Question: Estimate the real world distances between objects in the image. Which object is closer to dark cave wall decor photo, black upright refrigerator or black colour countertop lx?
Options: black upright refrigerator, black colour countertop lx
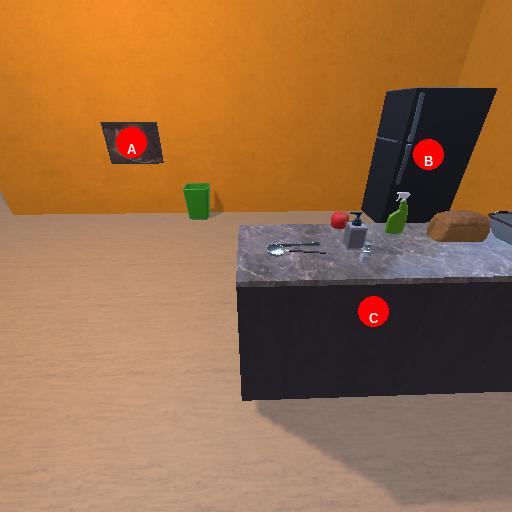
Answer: black upright refrigerator